Question: I would like to display the four values in the 'label' column either each horizontal bar. I know how to use 'geom_text' (or using 'ggrepel') to display text either to the left or right of the bar, but I can't think of a way to display the text in between bars.
'''
# library
library(ggplot2)
# create a dataset
specie <- c(rep("sorgho", 3), rep("poacee", 3), rep("banana", 3), rep("triticum", 3))
condition <- rep(c("normal", "stress", "Nitrogen"), 4)
value <- abs(rnorm(12, 0, 15))
label <- c("t1", "t2", "t3", "t4")
data <- data.frame(specie, condition, value)
# Stacked + percent
ggplot(data, aes(fill = condition, y = value, x = specie)) +
geom_bar(position = "fill", stat = "identity") +
coord_flip()
'''

<URL>
So, this is what I expect. Any ideas on how this can be done?
<URL>
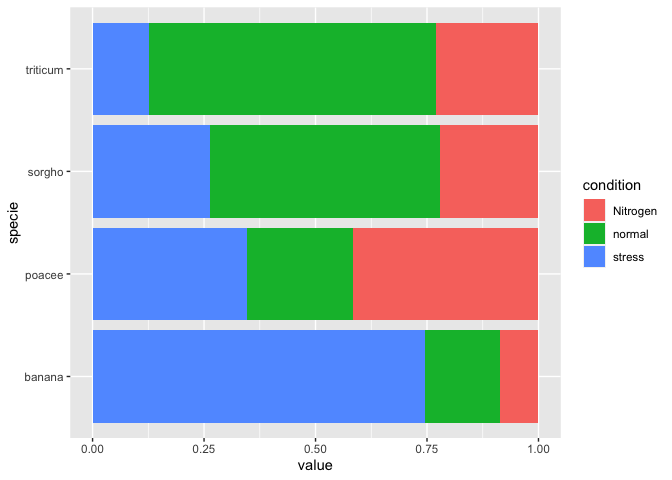
Answer: This can be a trick:
'''
library(ggplot2)
# create a dataset
specie <- c(rep("sorgho", 3), rep("poacee", 3), rep("banana", 3), rep("triticum", 3))
condition <- rep(c("normal", "stress", "Nitrogen"), 4)
value <- abs(rnorm(12, 0, 15))
label <- c("t1", "t2", "t3", "t4")
data <- data.frame(specie, condition, value)
# Stacked + percent
ggplot(data, aes(fill = condition, y = value, x = specie,label=specie)) +
geom_bar(position = "fill", stat = "identity") +
geom_text(aes(y=0.5),position = position_nudge(0.55))+
coord_flip()
'''
Output:
<URL>
For sure, your text should be in your dataframe.